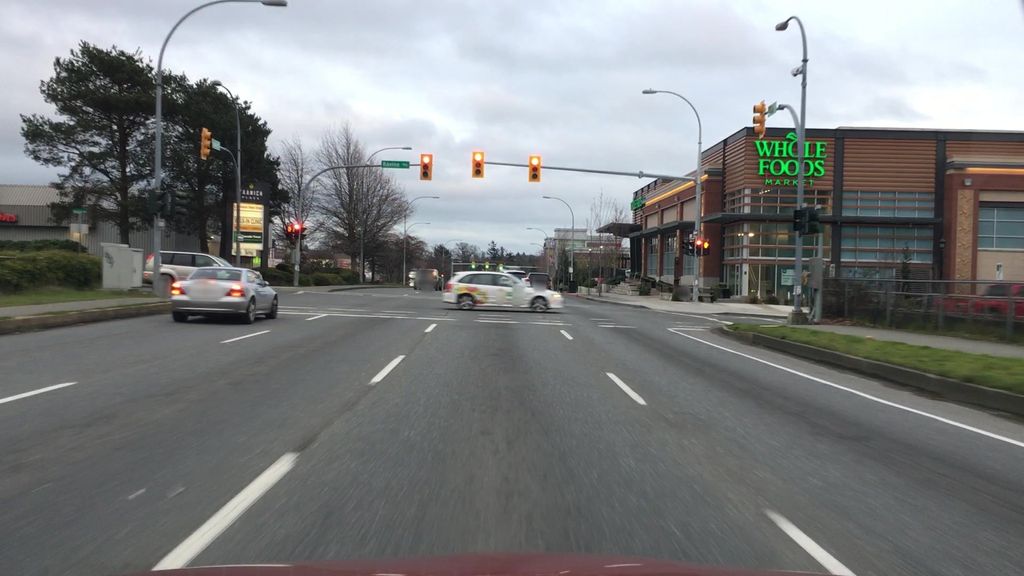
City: victoria